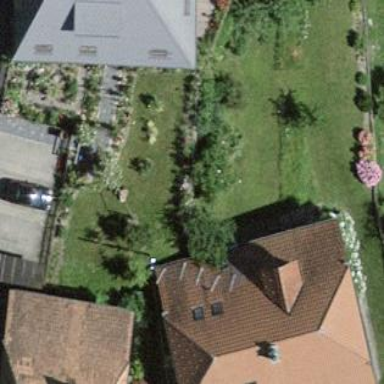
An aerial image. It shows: Residential building with hipped roof.